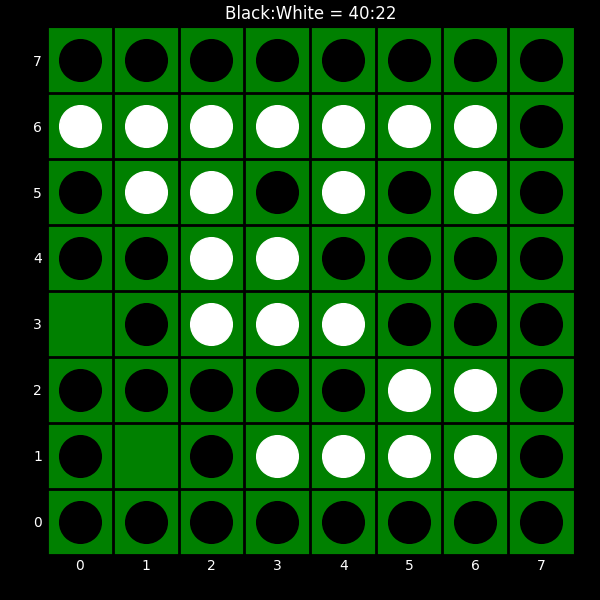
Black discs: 40
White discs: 22